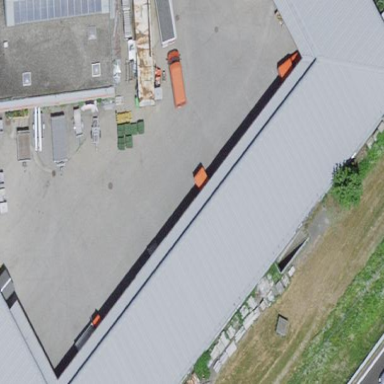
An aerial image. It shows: Industrial building.